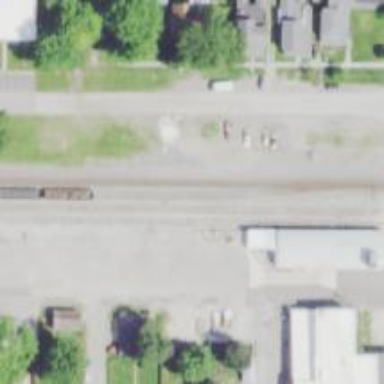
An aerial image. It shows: Railway siding with rails.